Question: How can I use bootstrap icons in '@HTML.ActionLink'?
When I used this:
'''
@Html.ActionLink("Logout", "Logout", "Admin", new {@class = "glyphicon glyphicon-off" })
'''
It shows this: bootstrap icon, but there is still text.
How do I remove "logout" and just show only the icon?
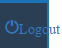
Answer: Sometimes, it is easy and clean if you create hyperlink manually.
'''
<a href="@Url.Action("Logout", "Admin")">
<span class="glyphicon glyphicon-off" aria-hidden="true"></span>
</a>
'''